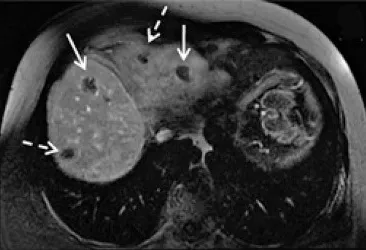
Segment VII (white arrow).
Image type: radiology (mri)